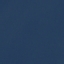
Land use / land cover: SeaLake